You are looking at the wavelet scalogram of a bearing's acceleration signal. Diagnose the bearing from this image, choosing from: normal, inner_race, outer_race, ball.
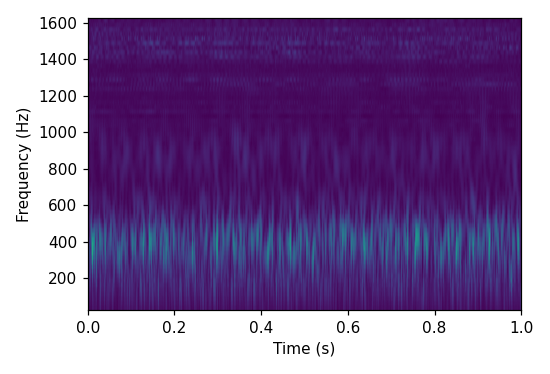
Answer: ball